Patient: sex F, age 26
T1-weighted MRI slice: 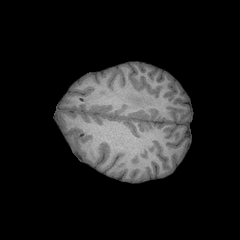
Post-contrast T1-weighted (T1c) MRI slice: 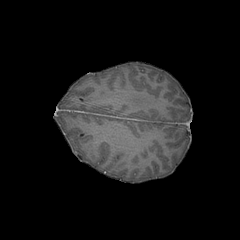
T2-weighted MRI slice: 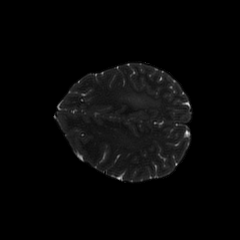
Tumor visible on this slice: yes
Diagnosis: Glioblastoma, IDH-wildtype
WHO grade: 4